Question: I am using the '$.position' over the same selector and I am getting different results for the 'top' value.
The problem might be in getting the position of the selector inside the scrolling div. That's why I am using <URL>, but it seems I am doing something wrong.
<URL>
Once the div has scrolled to look for the selector, clicking on the "Get Position" again shouldn't do anything because I am already on the selector position.
The resulting 'position' values showed at the bottom.
To clarify the structure of the page, here's an sketch:

Original fiddle:
<URL>
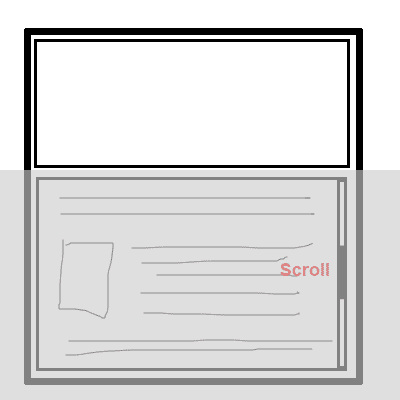
Answer: I believe what you want to do is set 'position: relative' on '#content'. That way the 'position' is calculated in relation to the container instead of the overall page.
<URL>
After some clarification, you still need the 'position: relative' but you also need to add in the current 'scrollTop' value:
<URL>
'''
var top = dest.top + $('#content').scrollTop();
'''